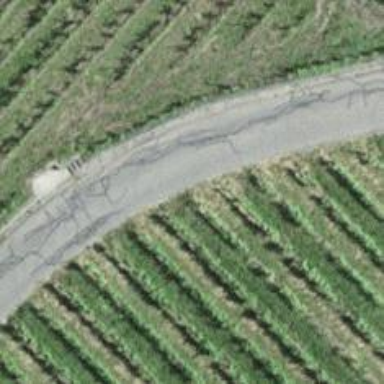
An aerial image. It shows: Paved track road with grade1 track type.